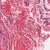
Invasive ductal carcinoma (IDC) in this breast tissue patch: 0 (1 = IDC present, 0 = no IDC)